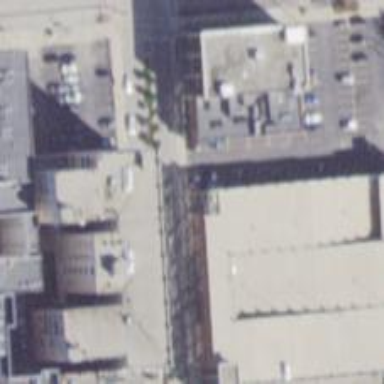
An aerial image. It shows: Part of the building is dedicated to retail space.